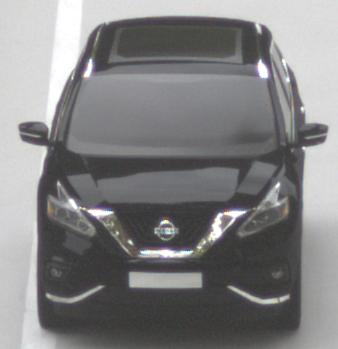
Make: Nissan
Model: Murano
Detailed model: Gen. 3 Z52
Model produced from: 2015
Doors: 5
Color: black
Road condition: dry road
Daytime: morning or afternoon
Contrast: low contrast